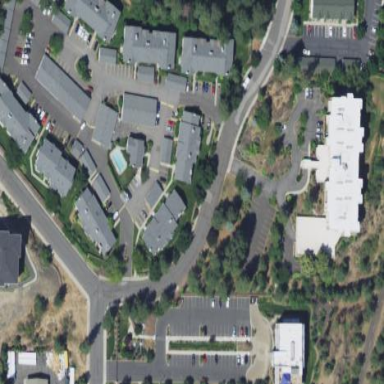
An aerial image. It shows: Residential area consisting of condominiums.